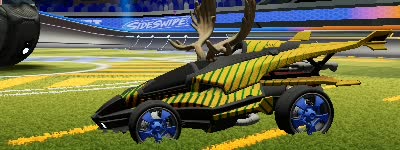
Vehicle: aftershock